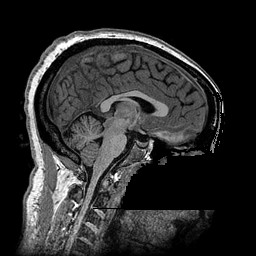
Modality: T1w
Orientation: sagittal
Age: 35
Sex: female